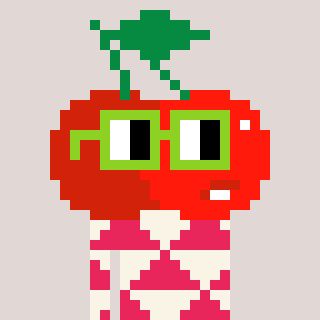
a pixel art character with square light green glasses, a cherry-shaped head and a redpinkish-colored body on a warm background